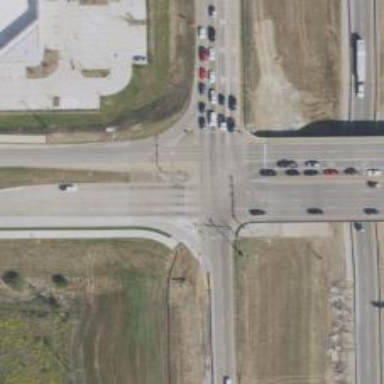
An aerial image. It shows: Secondary link road.